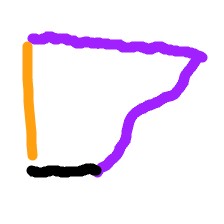
Shape: trapezoid